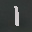
Label: 1